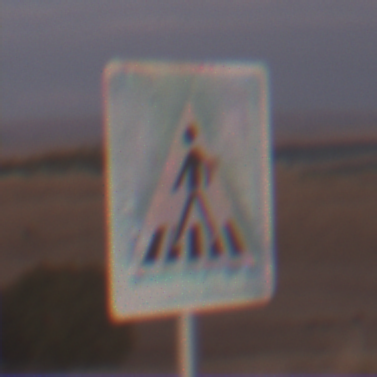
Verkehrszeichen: FussgaengerueberwegRechts
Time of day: SunriseSunset
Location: Outdoor (Nature)
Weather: PartlyCloudy
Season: NotSpecified
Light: Natural